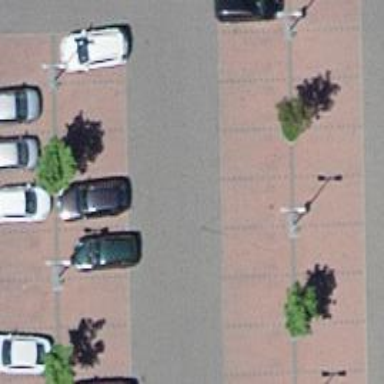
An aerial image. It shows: Parking area with surface.